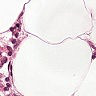
Metastatic tissue present: no